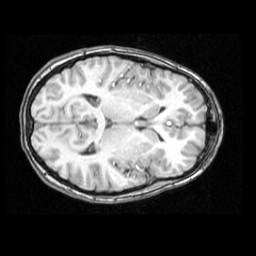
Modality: T1w
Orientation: axial
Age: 15
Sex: female
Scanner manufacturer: ge
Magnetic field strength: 1.5 T
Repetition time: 0.03333 s
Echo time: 0.008 s